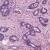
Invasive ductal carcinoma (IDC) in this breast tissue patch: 1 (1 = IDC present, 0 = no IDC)